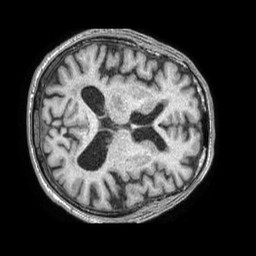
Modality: T1w
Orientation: axial
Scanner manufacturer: philips
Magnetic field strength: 1.5 T
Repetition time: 0.007828 s
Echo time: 0.00361 s